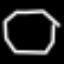
Label: octagon